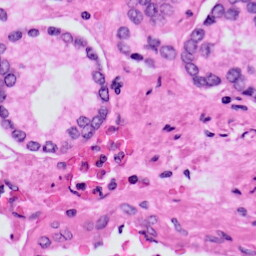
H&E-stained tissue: Prostate